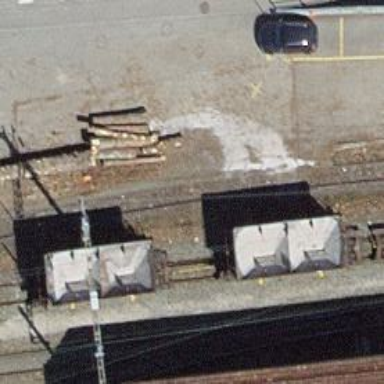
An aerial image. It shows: Narrow-gauge railway yard with electrified contact line.